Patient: sex M, age 61
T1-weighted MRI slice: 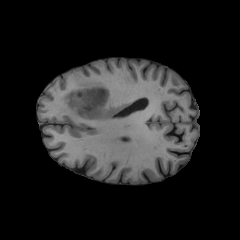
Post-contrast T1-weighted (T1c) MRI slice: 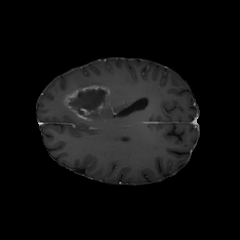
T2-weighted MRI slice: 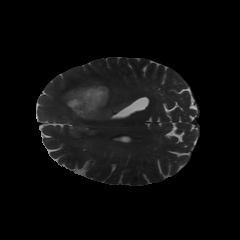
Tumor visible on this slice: yes
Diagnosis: Glioblastoma, IDH-wildtype
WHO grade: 4